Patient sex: M
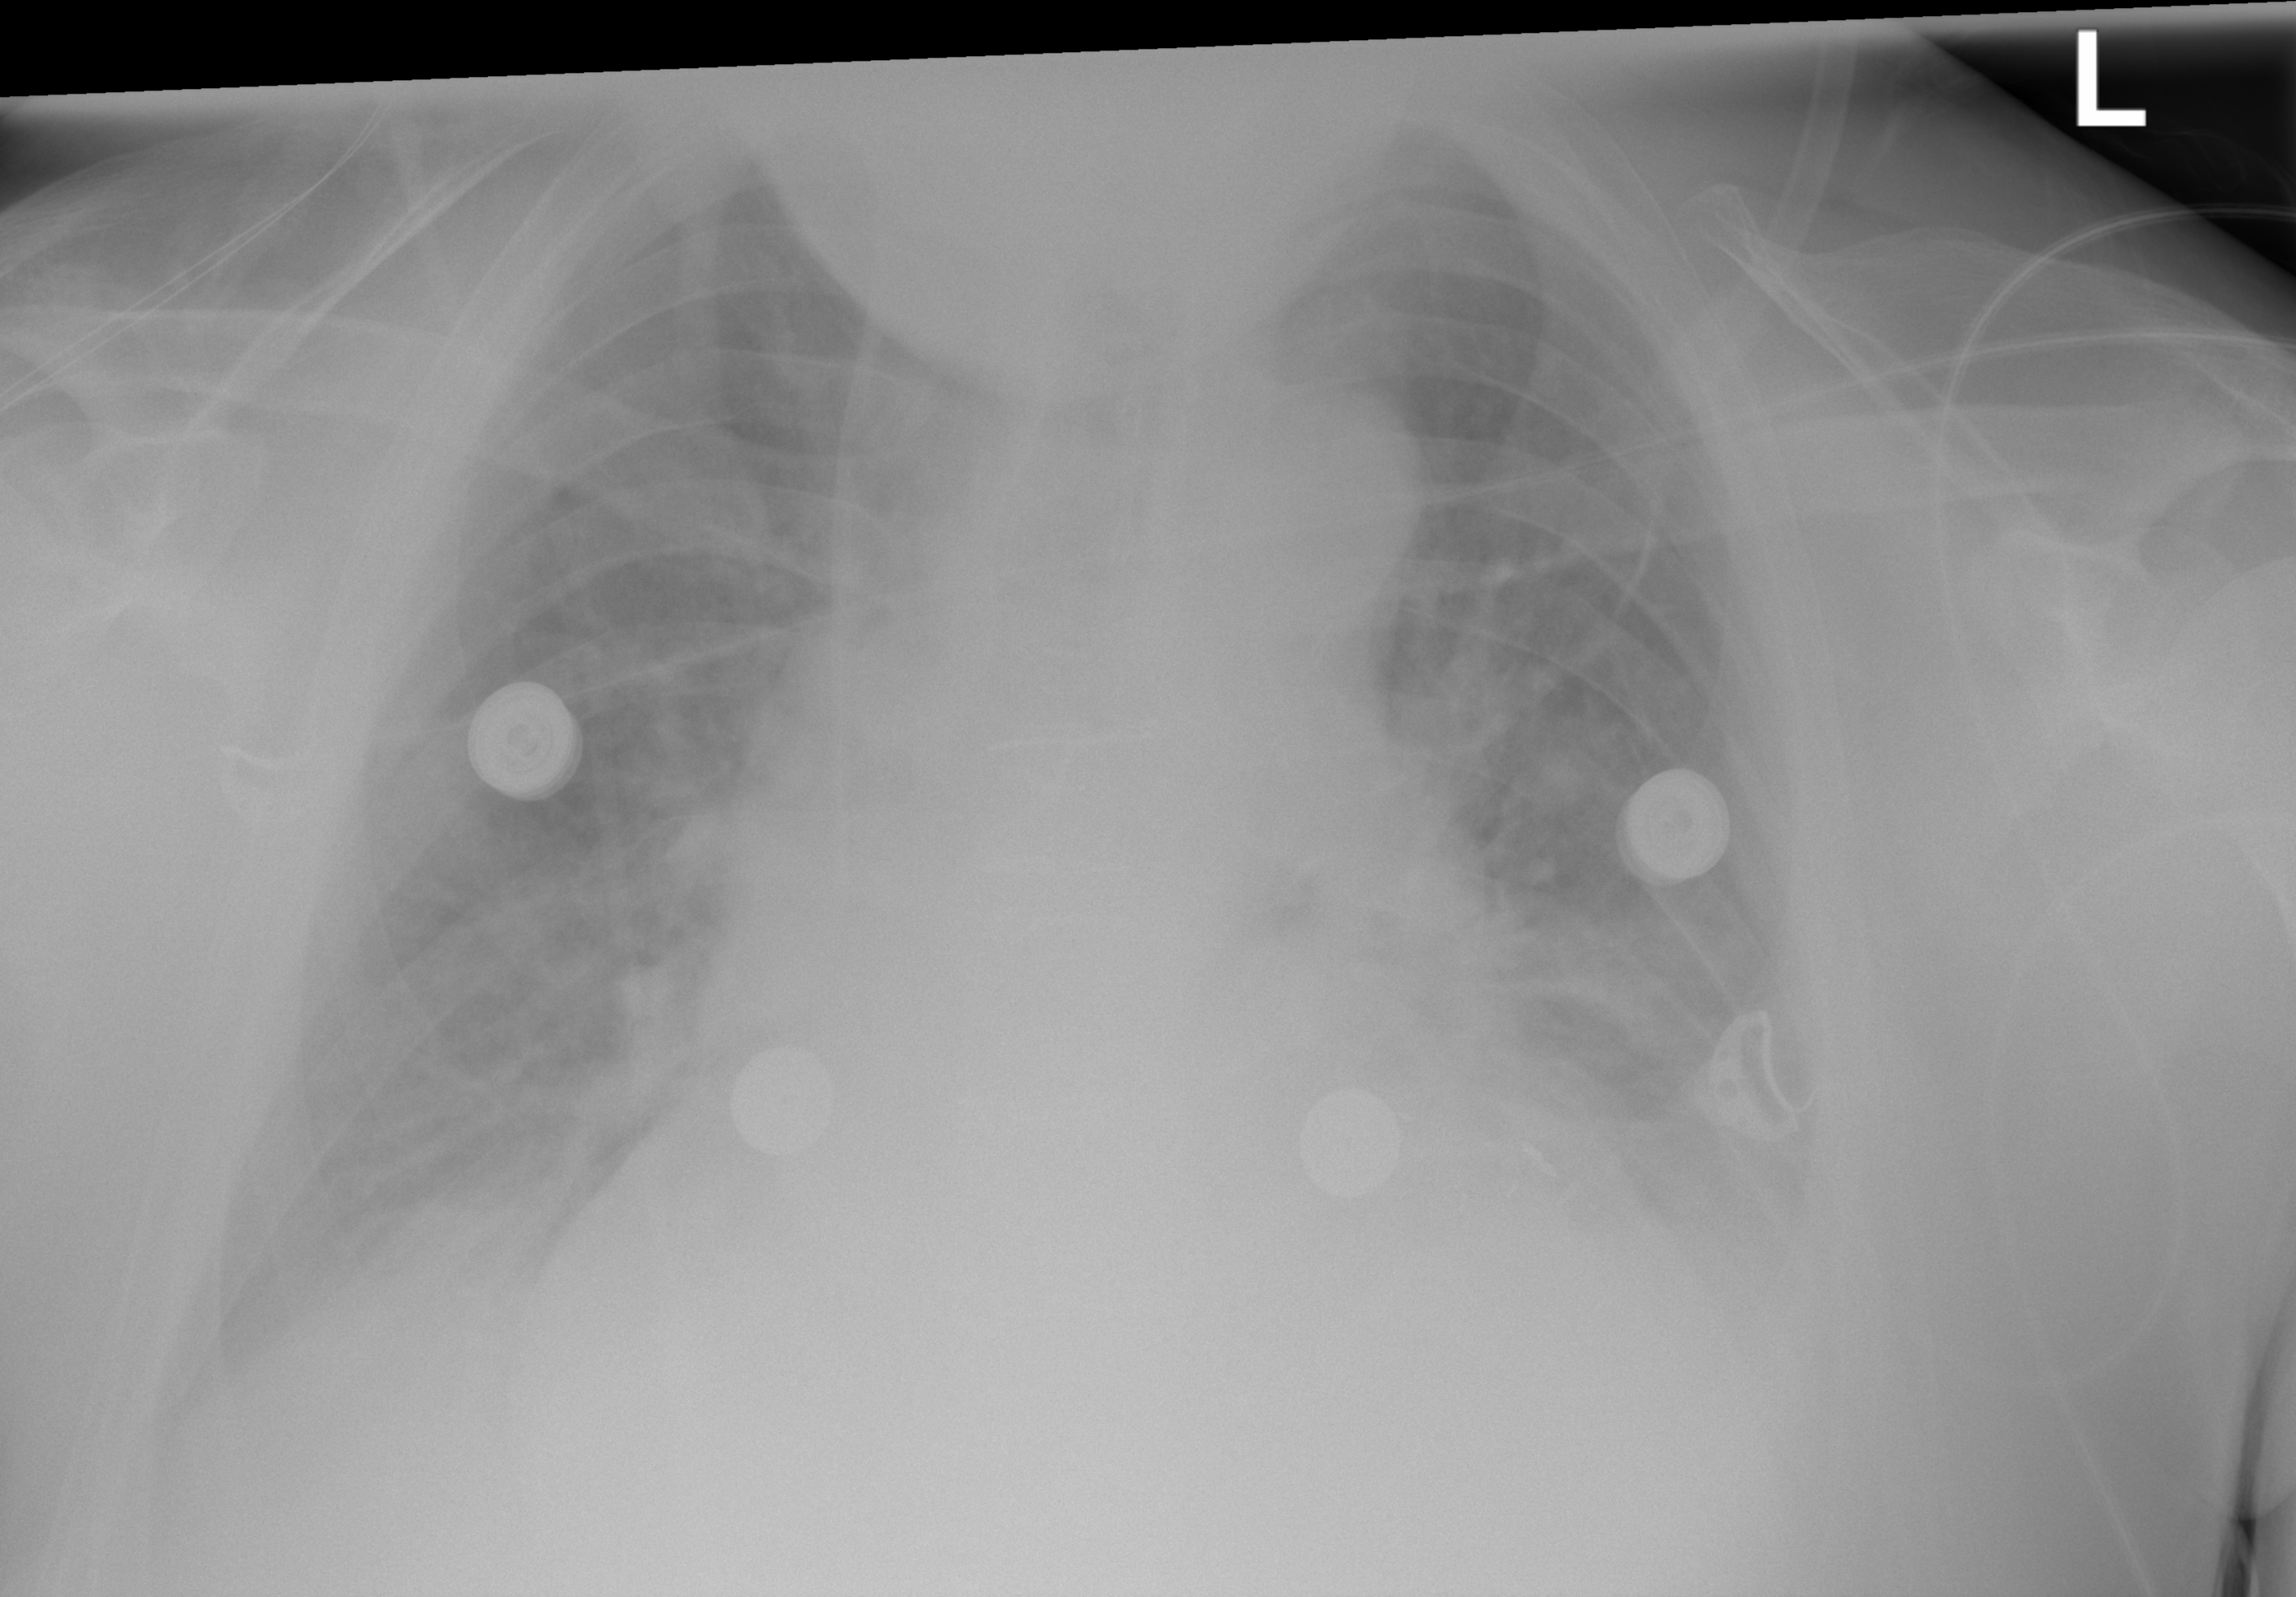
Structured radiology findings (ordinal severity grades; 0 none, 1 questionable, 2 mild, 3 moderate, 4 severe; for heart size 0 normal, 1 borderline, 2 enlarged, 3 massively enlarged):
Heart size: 2
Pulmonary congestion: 2
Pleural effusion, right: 2
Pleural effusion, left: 3
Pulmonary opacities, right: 2
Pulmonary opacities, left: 2
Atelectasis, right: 2
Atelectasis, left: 2